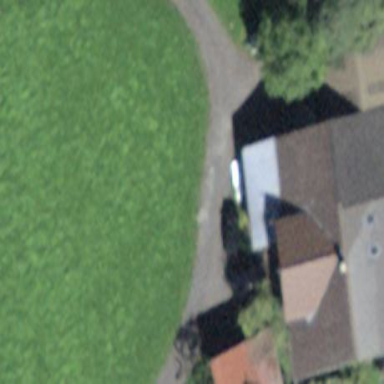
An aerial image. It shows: Residential building.